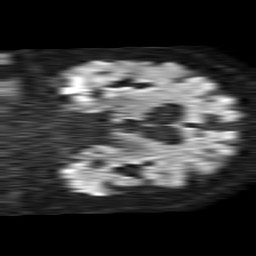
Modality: TRACE
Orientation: coronal
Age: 74
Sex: male
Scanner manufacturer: philips
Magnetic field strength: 1.5 T
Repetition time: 4.6 s
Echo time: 0.08517 s